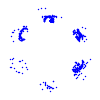
Particle: pion